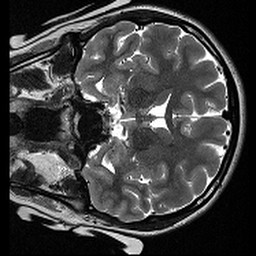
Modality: T2w
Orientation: coronal